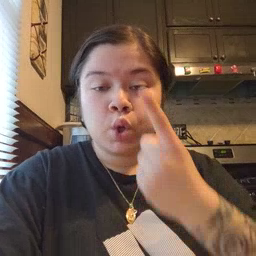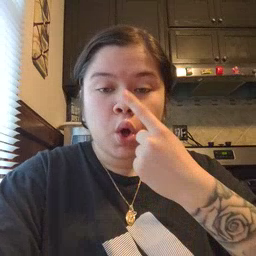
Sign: nose